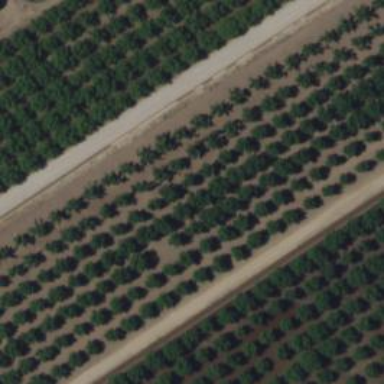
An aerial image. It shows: Orchard.